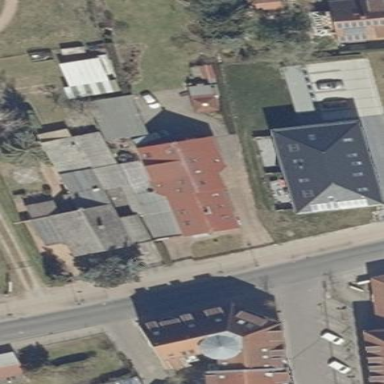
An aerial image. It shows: Detached building with gabled roof.